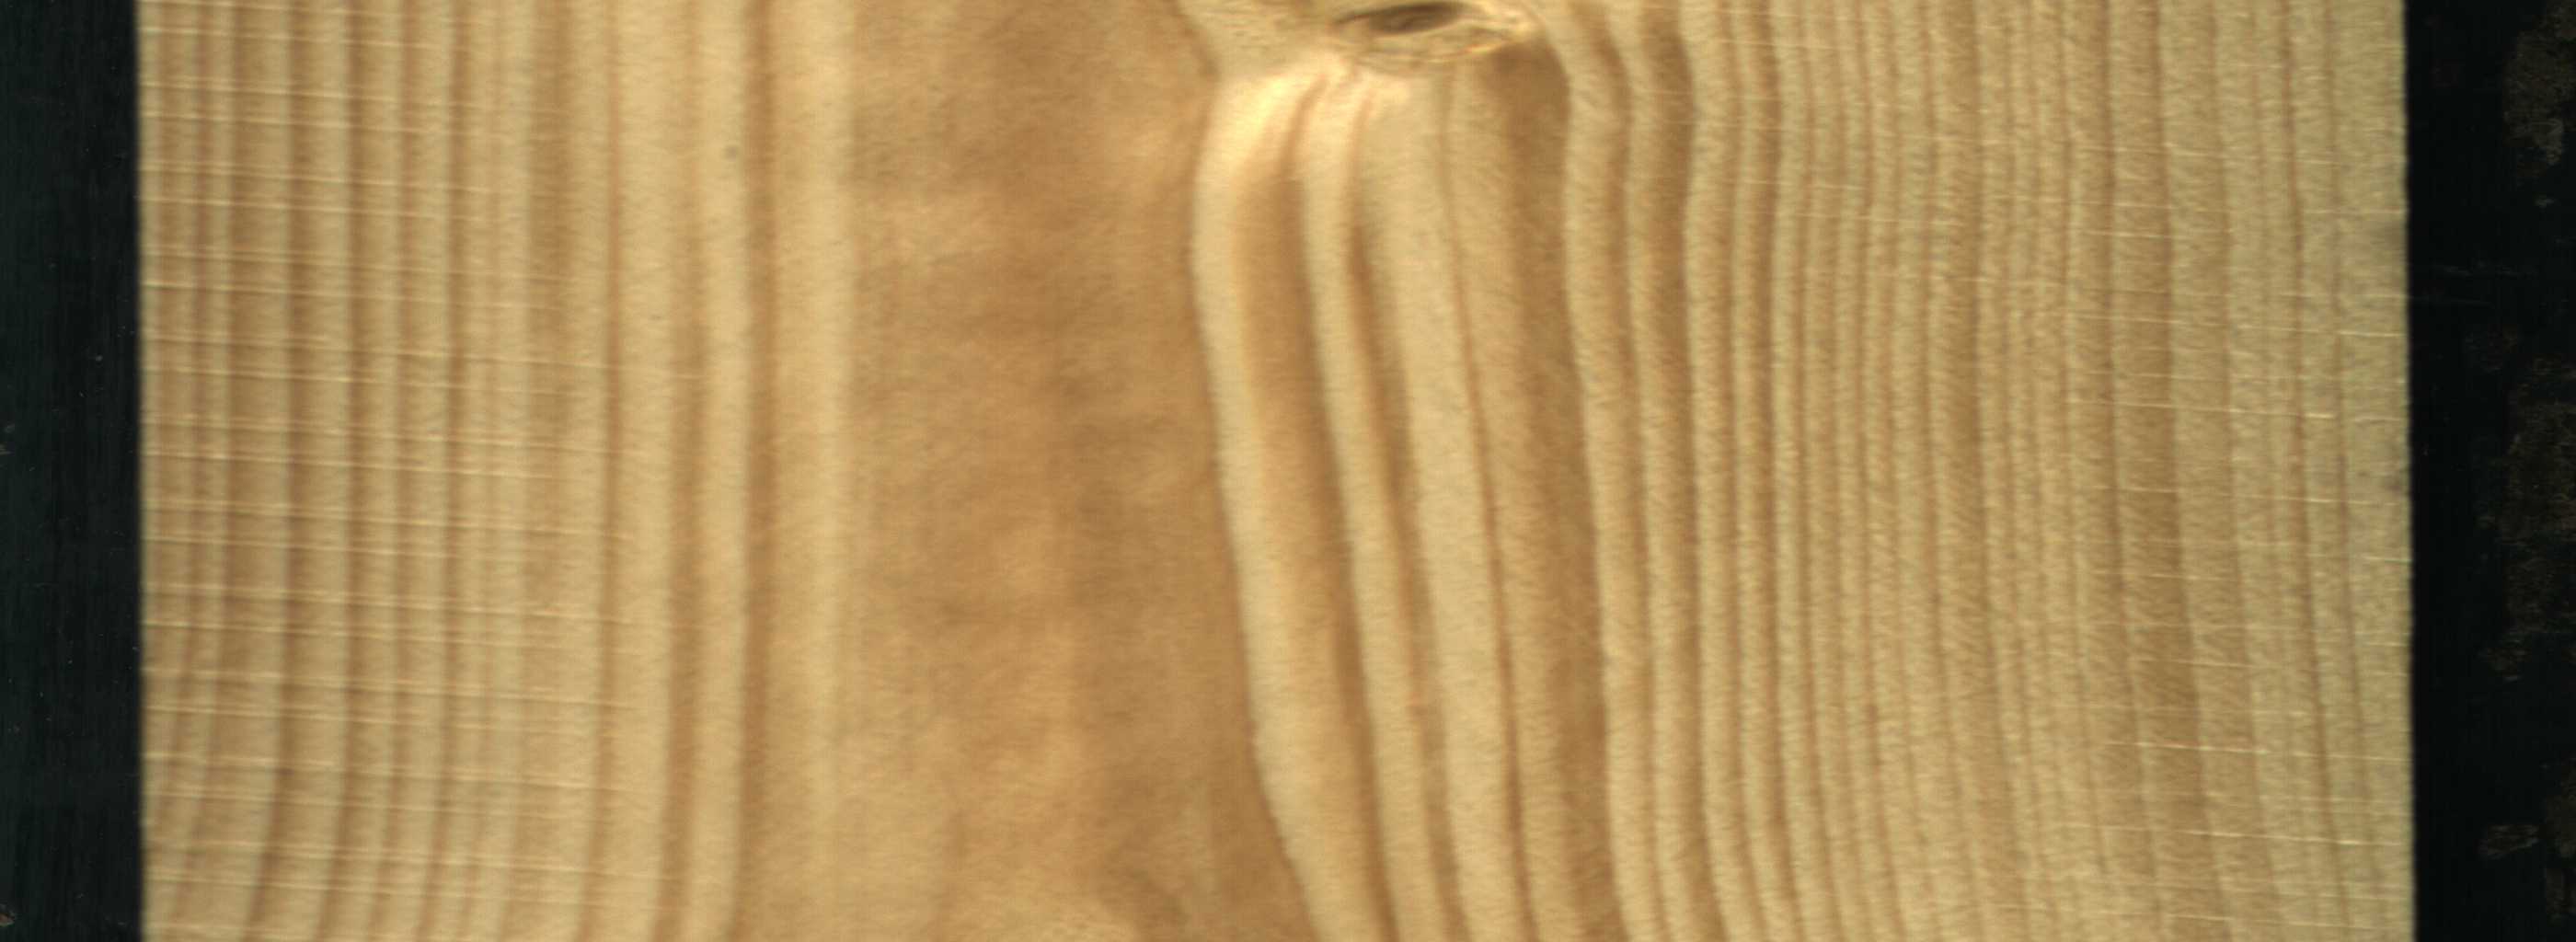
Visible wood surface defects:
Live_Knot